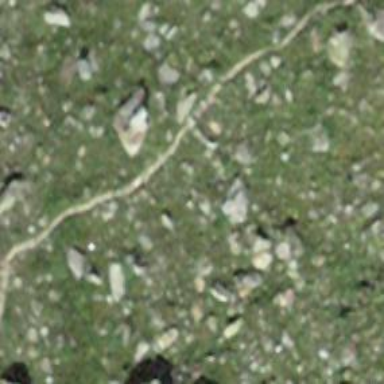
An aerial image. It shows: Path.